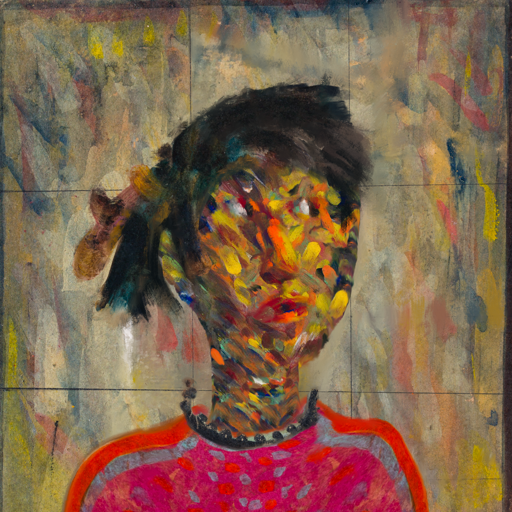
Background: GypsyMother, Head And Neck Side: An_Impression, Face Side: An_Impression, Bust: Sisters, Hair Side: Pipe, Head Accessory: Blank, Second Necklace: Blank, Necklace: Childish, Baby: Blank